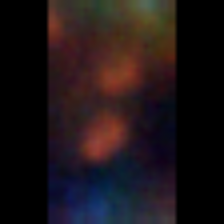
Taxon: Diatom_aggregate
Group: Diatoms